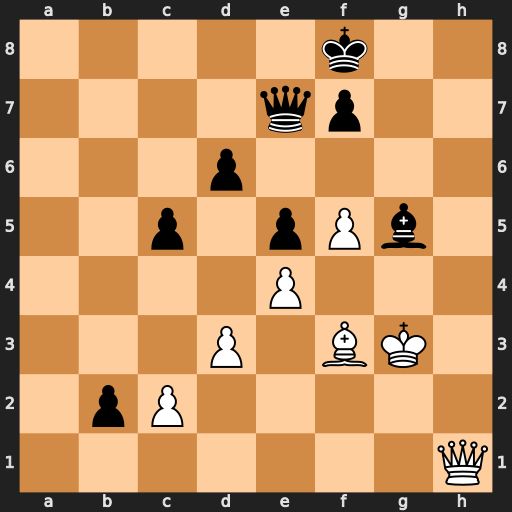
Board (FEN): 5k2/4qp2/3p4/2p1pPb1/4P3/3P1BK1/1pP5/7Q
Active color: w
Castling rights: -
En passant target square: -
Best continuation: Qh8#